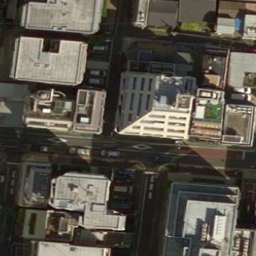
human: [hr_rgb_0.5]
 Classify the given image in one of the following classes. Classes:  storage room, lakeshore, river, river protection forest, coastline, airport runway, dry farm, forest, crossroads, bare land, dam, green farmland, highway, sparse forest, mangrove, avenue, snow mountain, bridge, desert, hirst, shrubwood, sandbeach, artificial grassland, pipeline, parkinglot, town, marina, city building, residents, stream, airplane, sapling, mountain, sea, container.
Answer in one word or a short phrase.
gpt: city building